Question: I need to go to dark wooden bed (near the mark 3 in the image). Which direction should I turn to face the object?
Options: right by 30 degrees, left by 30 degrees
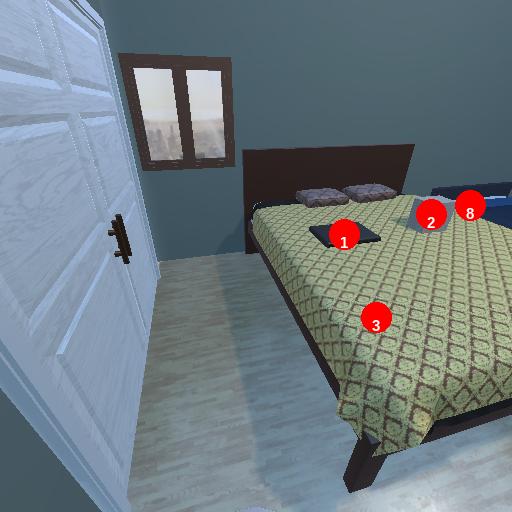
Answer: right by 30 degrees